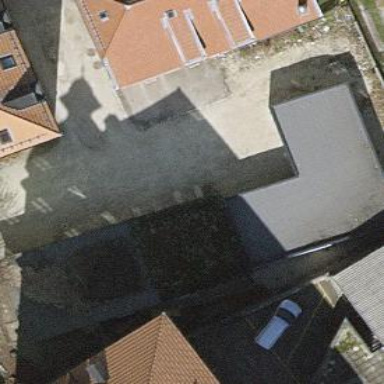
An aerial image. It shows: Garages with flat roofs.